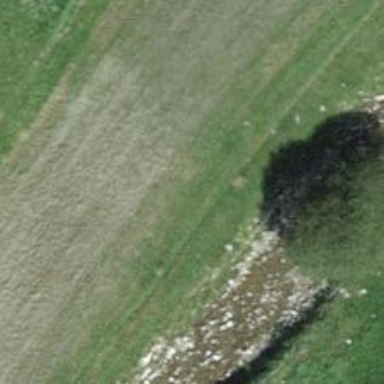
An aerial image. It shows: Unpaved path.